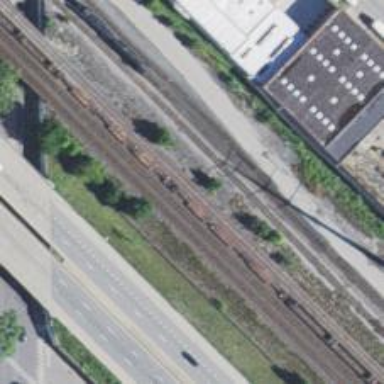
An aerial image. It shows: Railway siding for service.